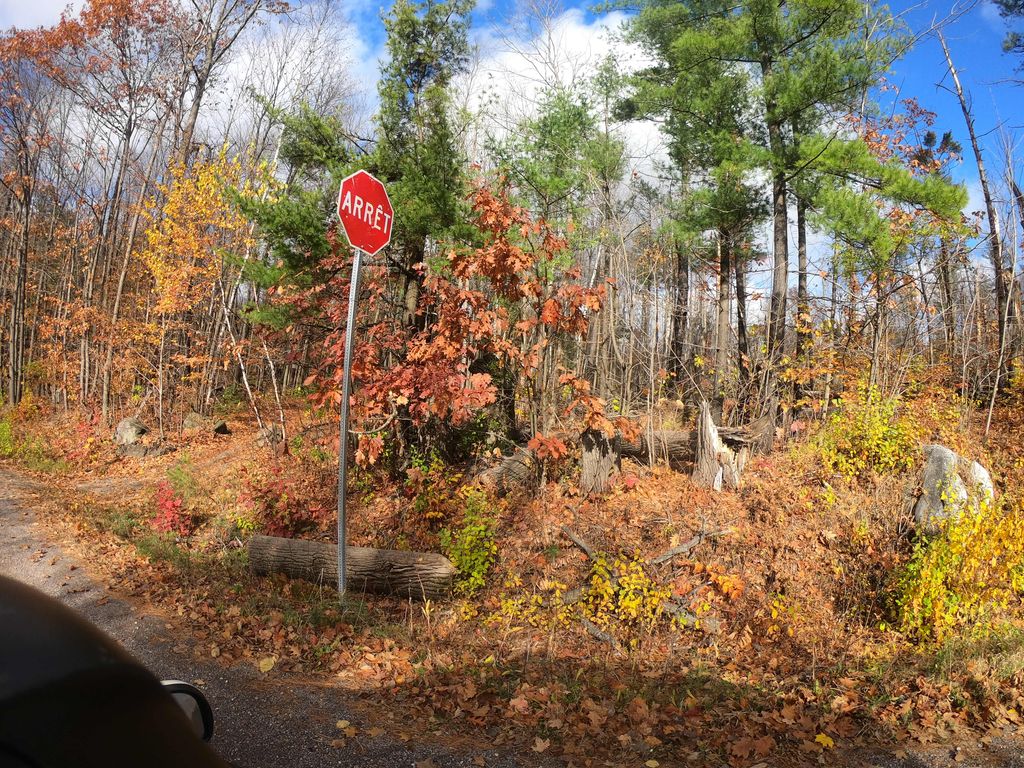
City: ottawa-gatineau